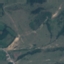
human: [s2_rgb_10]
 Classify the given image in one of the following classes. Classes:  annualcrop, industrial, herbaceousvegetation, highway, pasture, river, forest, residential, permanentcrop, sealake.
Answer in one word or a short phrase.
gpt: Pasture